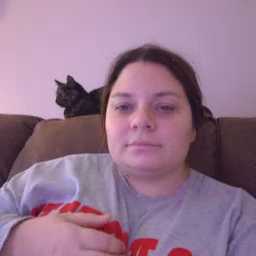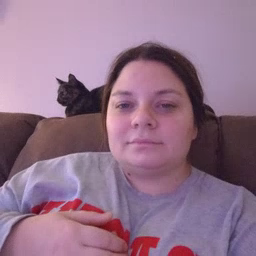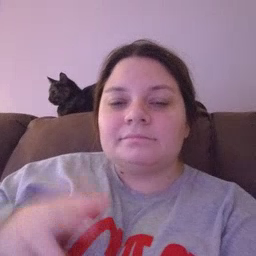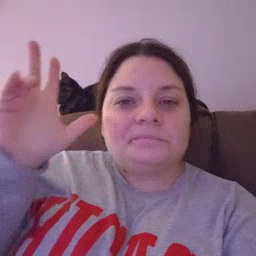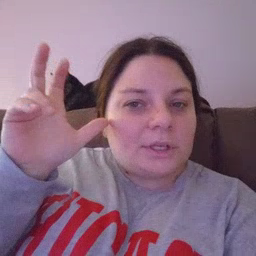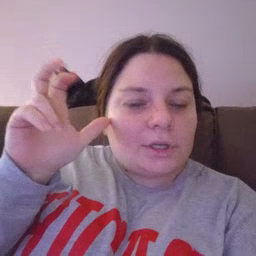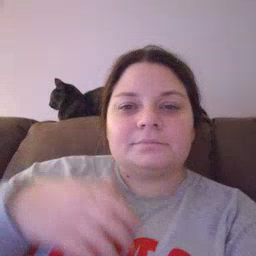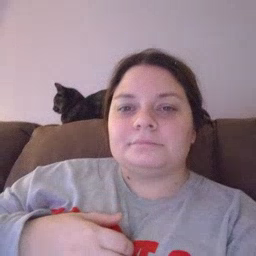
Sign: hear